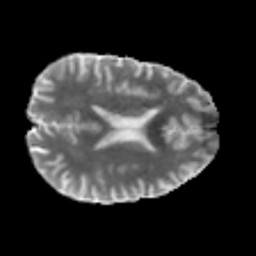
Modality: MD
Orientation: axial
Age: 30
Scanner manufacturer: philips
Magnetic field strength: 3 T
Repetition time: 8.43 s
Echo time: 0.1273 s